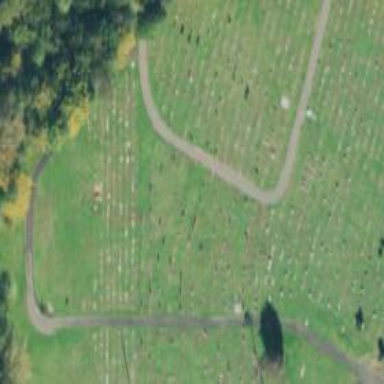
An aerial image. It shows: Cemetery.